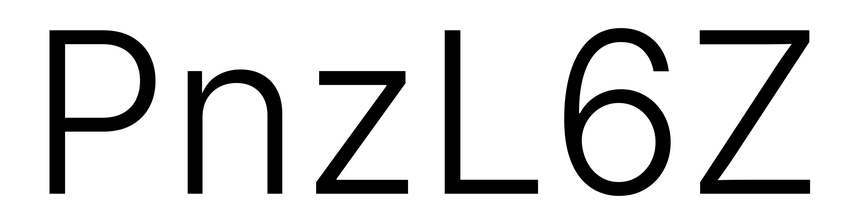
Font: Inter_Light